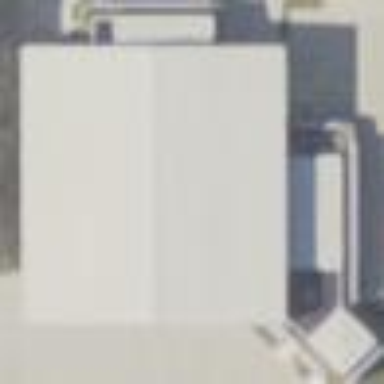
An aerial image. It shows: Building that is hangar at the airport.